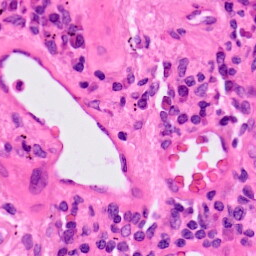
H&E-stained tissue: Lung